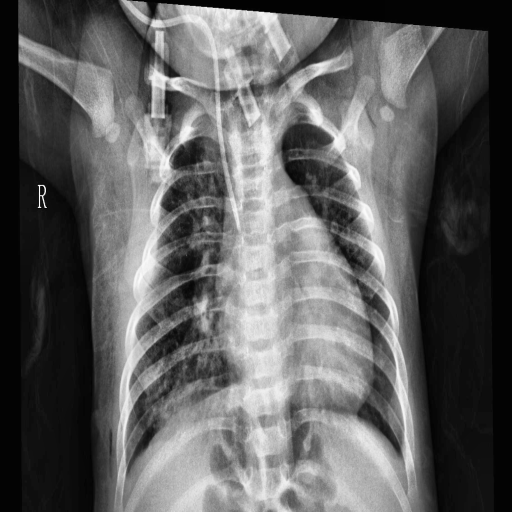
Finding: PNEUMONIA